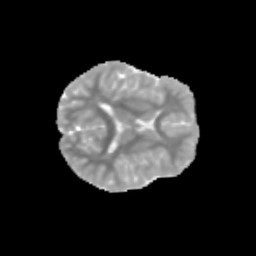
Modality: MD
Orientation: axial
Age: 9
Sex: female
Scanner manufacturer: siemens
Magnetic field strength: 3 T
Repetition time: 3.8 s
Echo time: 0.07 s